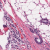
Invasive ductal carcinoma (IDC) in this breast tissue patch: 1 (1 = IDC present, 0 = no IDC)